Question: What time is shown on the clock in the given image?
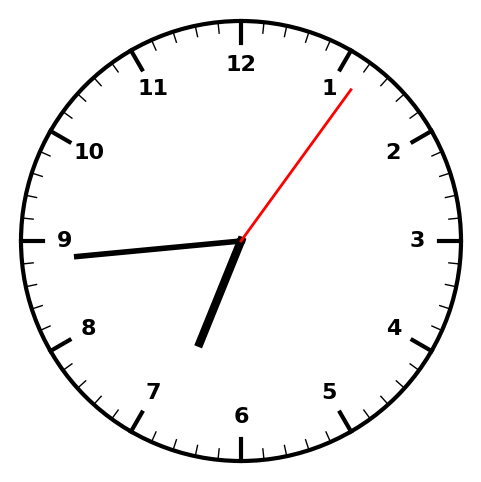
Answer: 06:44:06